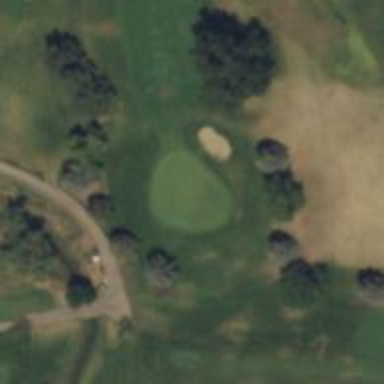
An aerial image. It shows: View of golf hole.